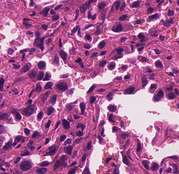
Tumor epithelial tissue: yes
Tumor-associated stroma tissue: no
Normal tissue: no